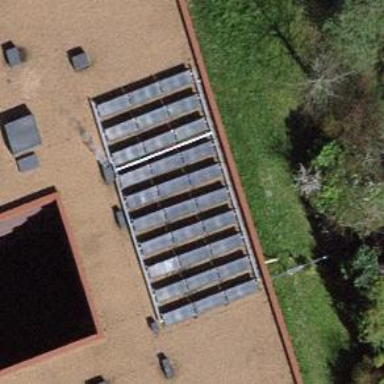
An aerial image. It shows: Solar photovoltaic panel generator.